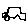
Label: car